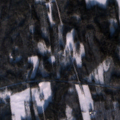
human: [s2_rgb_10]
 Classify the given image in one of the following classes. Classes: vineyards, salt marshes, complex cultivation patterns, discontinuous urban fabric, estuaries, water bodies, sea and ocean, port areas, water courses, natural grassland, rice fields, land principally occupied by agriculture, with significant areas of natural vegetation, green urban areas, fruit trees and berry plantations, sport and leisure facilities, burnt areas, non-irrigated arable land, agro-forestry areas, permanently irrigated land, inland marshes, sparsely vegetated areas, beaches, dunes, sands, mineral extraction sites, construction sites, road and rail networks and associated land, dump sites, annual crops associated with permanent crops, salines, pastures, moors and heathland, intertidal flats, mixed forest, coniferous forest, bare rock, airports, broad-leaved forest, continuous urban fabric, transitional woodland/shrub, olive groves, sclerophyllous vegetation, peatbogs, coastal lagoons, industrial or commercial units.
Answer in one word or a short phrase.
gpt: coniferous forest, mixed forest, peatbogs